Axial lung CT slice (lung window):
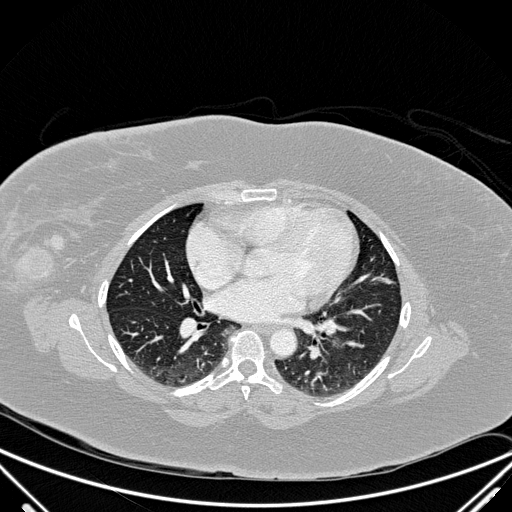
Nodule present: no